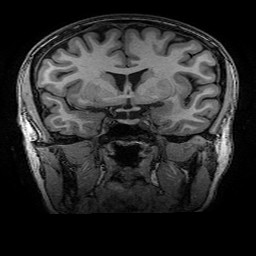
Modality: T1w
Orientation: sagittal
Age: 23
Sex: female
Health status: healthy
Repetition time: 2.53 s
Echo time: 0.0034 s